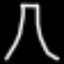
Label: The Eiffel Tower